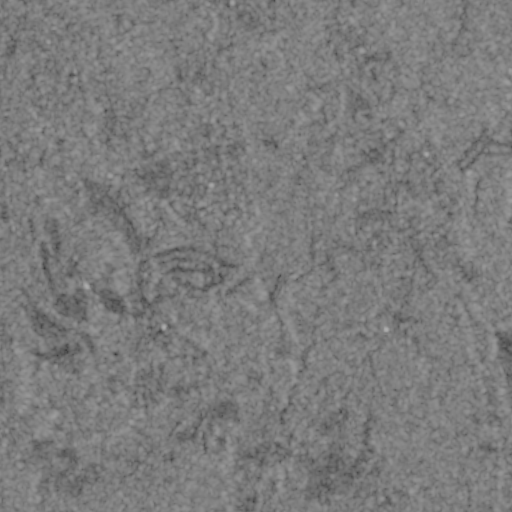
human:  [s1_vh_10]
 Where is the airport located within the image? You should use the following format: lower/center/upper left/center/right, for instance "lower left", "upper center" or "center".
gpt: The airport is located in the upper left of the image.
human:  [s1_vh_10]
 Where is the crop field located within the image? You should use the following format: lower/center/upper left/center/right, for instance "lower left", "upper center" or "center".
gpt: The crop field is located in the lower right of the image.
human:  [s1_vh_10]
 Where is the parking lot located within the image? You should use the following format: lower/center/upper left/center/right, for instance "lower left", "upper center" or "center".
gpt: There is no parking lot in the image.

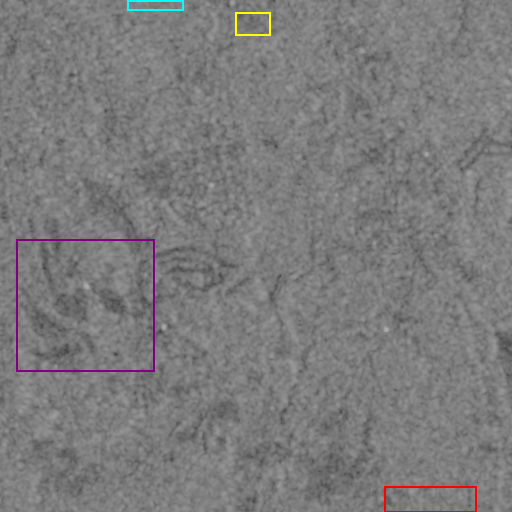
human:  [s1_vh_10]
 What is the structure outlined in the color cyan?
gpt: The structure outlined in cyan is an airport.
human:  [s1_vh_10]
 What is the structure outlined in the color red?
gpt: The structure outlined in red is a crop field.
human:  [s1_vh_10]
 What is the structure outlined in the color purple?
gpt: The structure outlined in purple is a park.
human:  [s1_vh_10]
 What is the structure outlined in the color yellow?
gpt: The structure outlined in yellow is a solar farm.
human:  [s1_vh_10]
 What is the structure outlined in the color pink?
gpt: There is no pink outline.